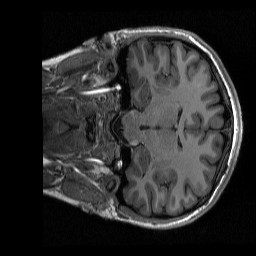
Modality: T1w
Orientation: coronal
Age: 20
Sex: female
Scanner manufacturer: siemens
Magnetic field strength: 3 T
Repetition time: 2.3 s
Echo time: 0.00298 s